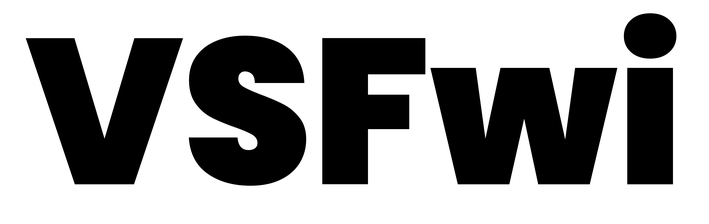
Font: Poppins-Black